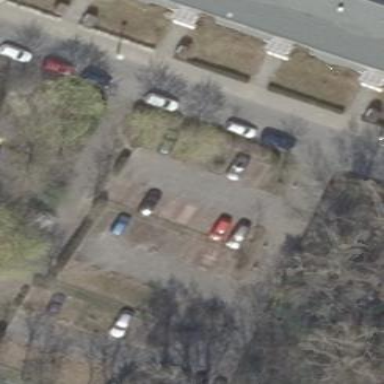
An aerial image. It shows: Street-side parking area.